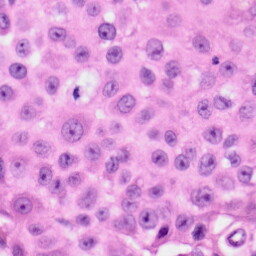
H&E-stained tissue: Skin